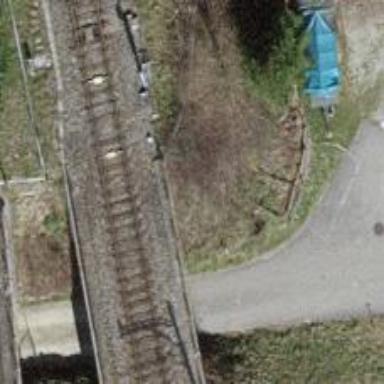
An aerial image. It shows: Railway signal.